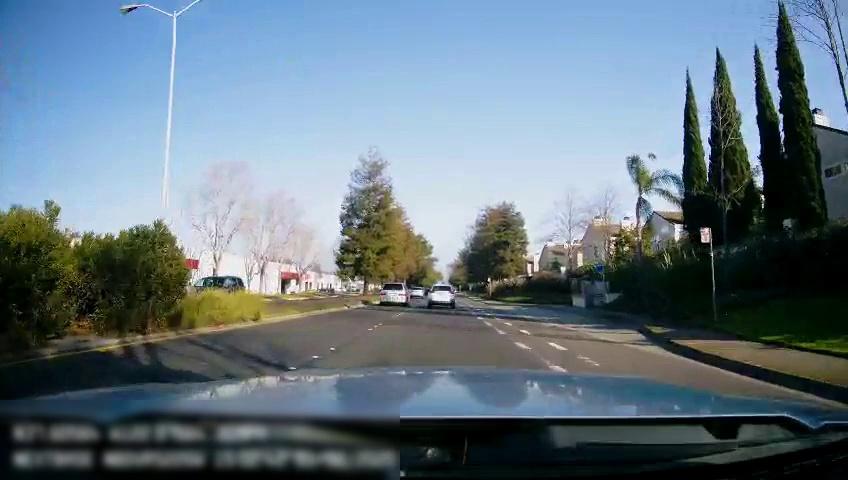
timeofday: Day
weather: Sunny
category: Drivable Space
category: Drivable Space
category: Vehicles | SUV
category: Vehicles | SUV
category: Vehicles | Van
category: Vehicles | SUV
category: Lanes | Alternate Lane
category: Lanes | Current Lane
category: Lanes | Current Lane
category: Traffic | Signs